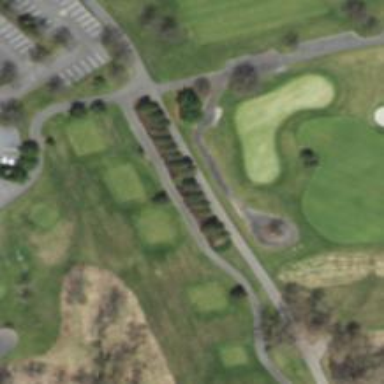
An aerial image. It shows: Path used for both walking and golf.